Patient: sex M, age 26
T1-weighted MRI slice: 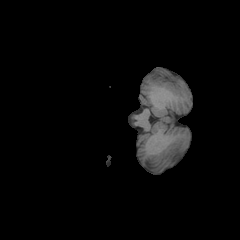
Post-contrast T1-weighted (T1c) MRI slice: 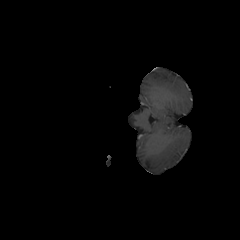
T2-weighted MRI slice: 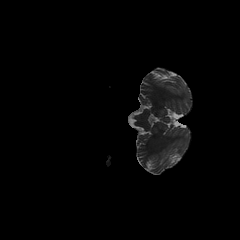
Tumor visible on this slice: no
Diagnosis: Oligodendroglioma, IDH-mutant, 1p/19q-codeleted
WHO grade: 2